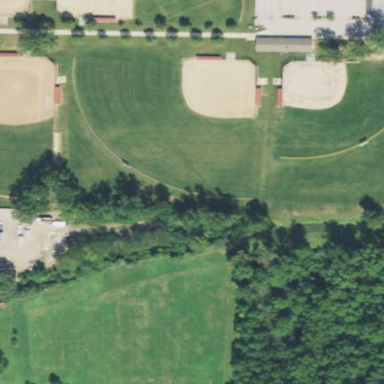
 designed for leisure and sports activities."